Question: My friend asked me to remove illegal banner ads inserted into all his computer's browsers. After looking at his browsers addons, remove them and reinstall them, I still cannot figure out what causes problems.
Could you give me some suggestions for this. I don't really want to use aggressive approach to remove all browsers and reinstall them.
Here is the screenshot:

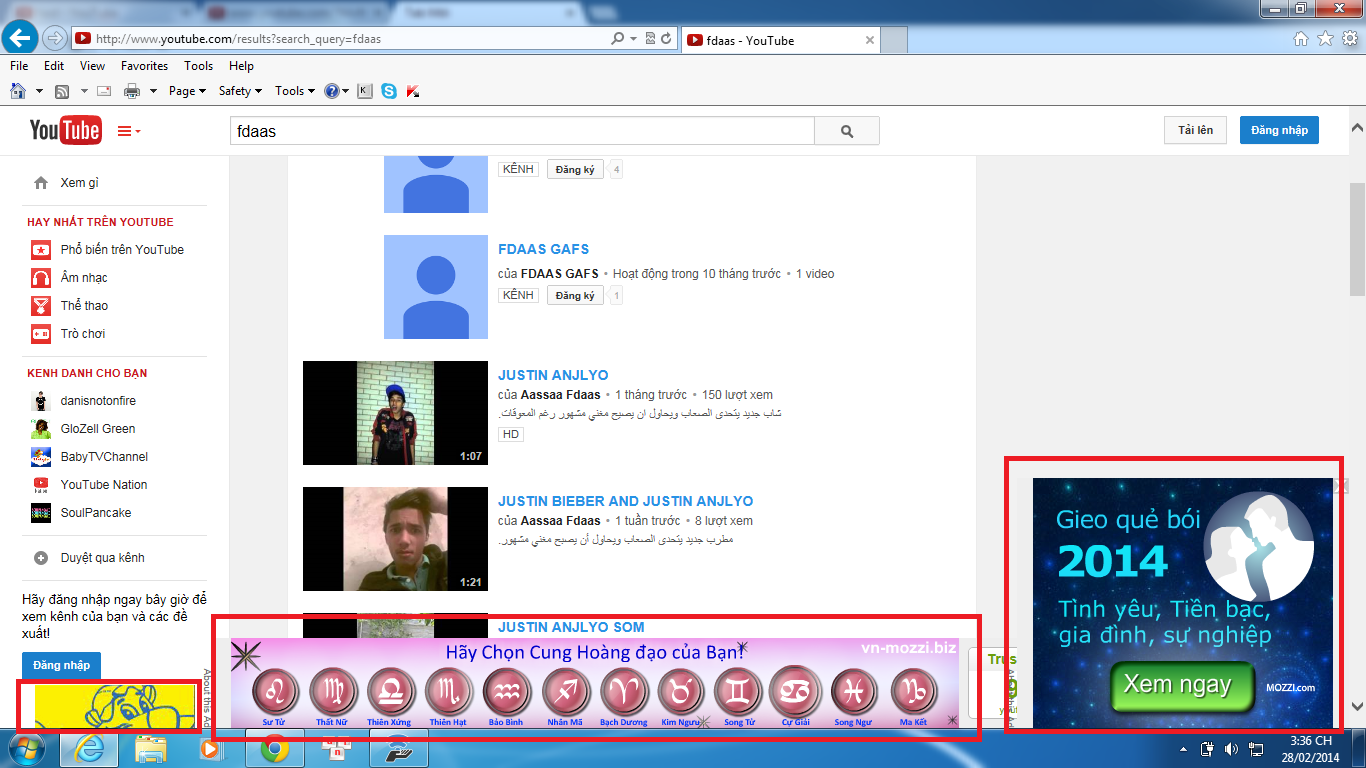
Answer: I don't know if the question should be ask here but try to delete them with <URL>